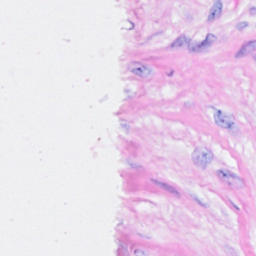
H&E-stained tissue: Breast